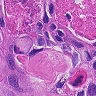
Metastatic tissue present: yes